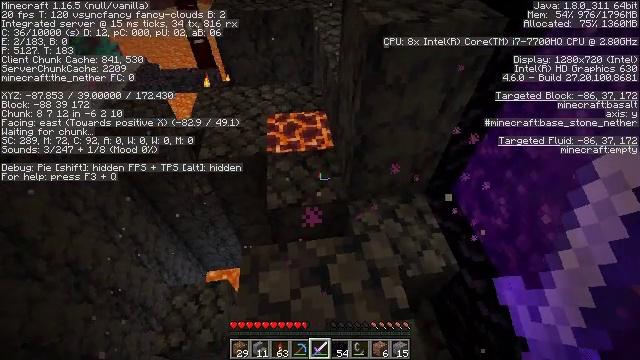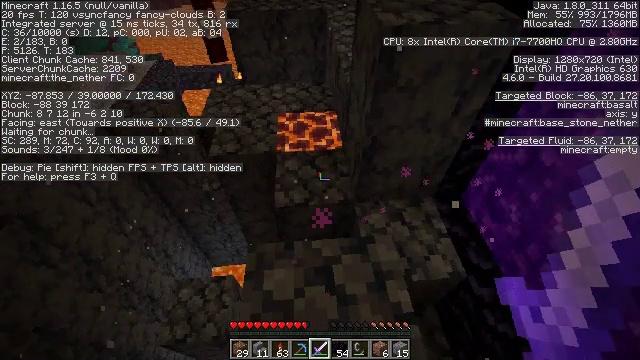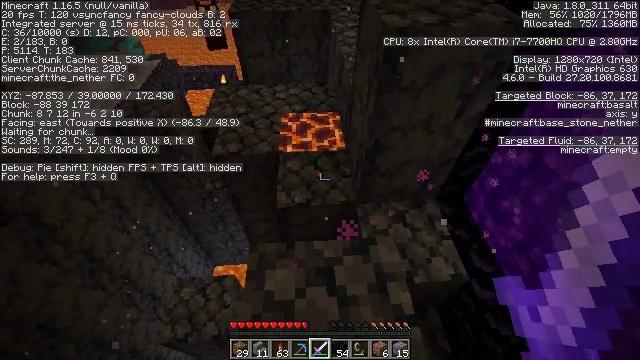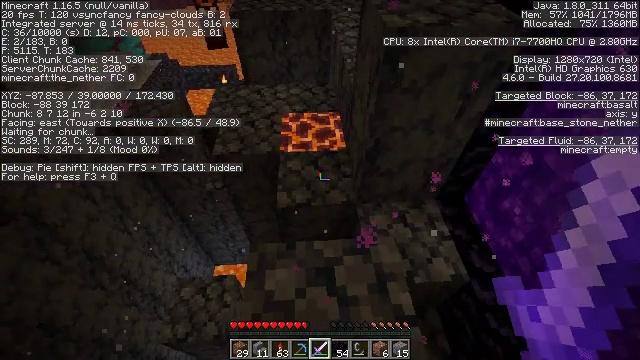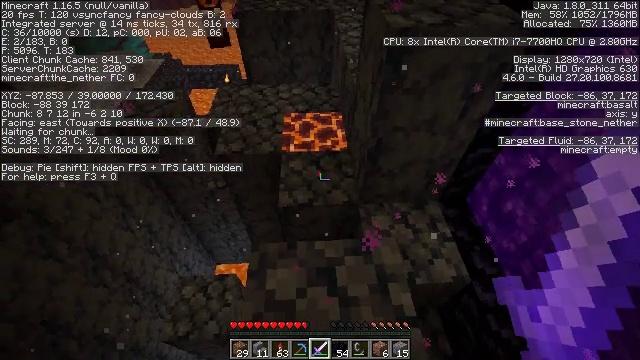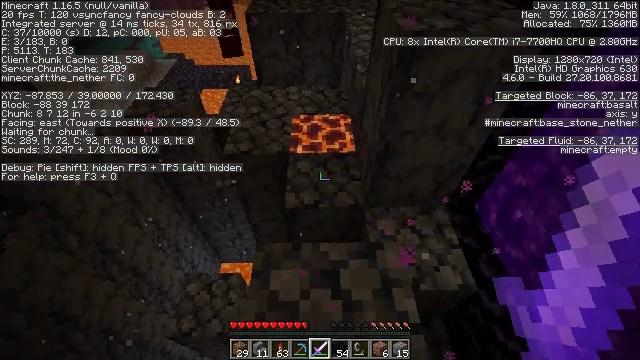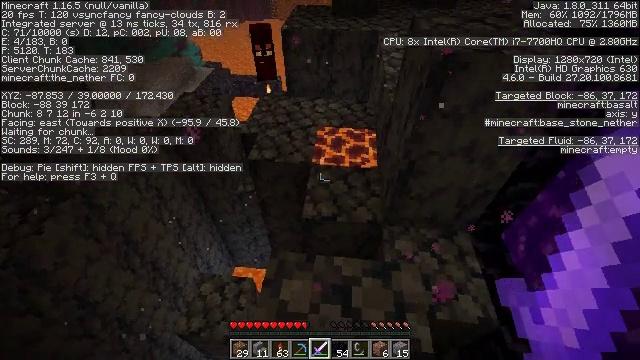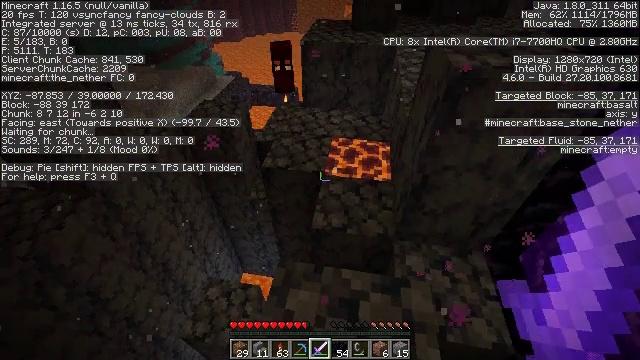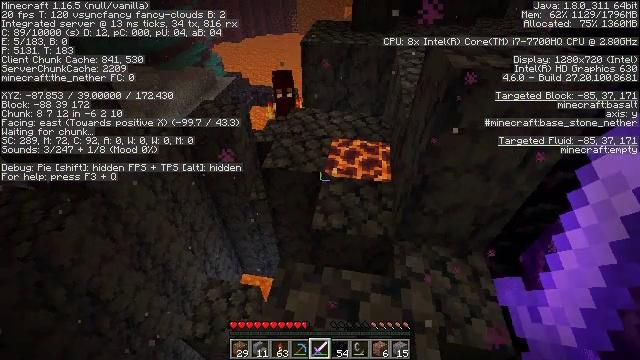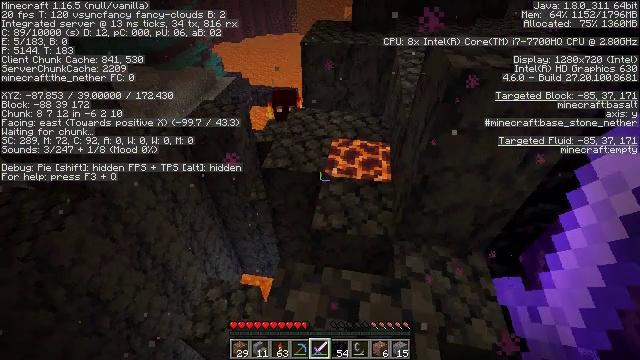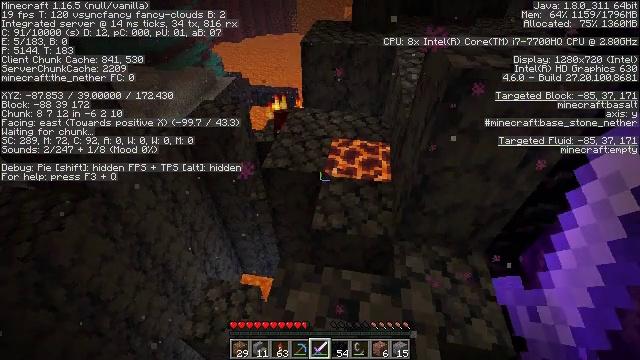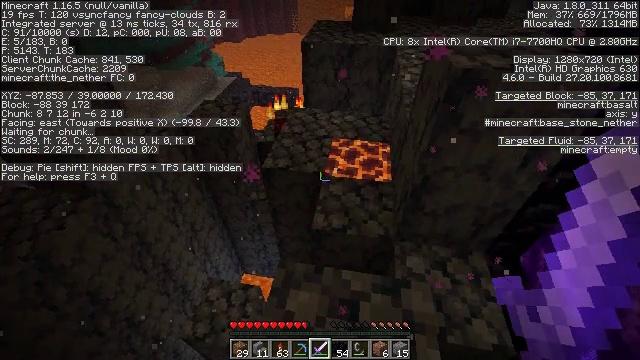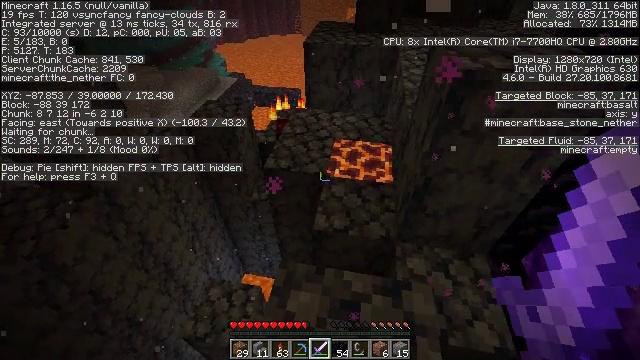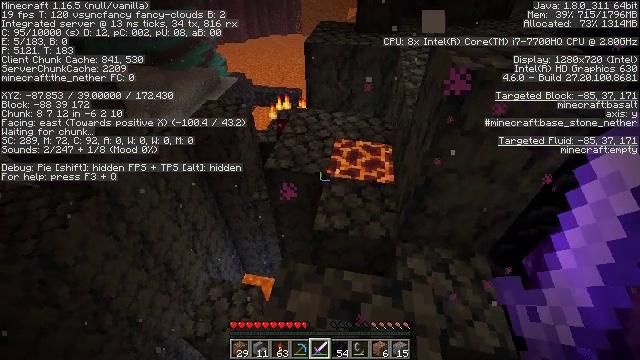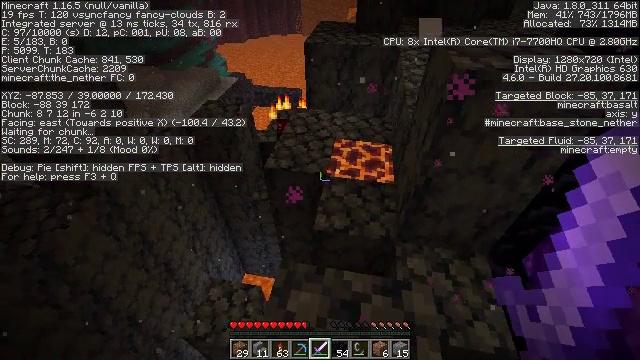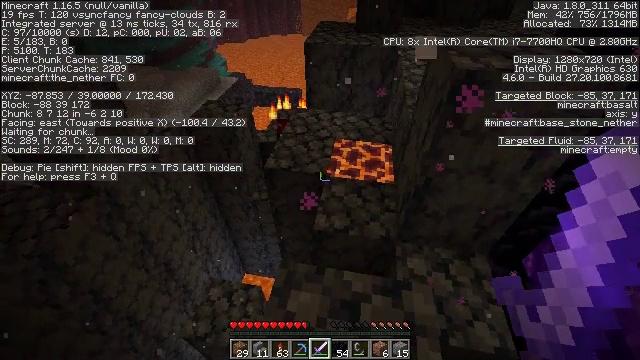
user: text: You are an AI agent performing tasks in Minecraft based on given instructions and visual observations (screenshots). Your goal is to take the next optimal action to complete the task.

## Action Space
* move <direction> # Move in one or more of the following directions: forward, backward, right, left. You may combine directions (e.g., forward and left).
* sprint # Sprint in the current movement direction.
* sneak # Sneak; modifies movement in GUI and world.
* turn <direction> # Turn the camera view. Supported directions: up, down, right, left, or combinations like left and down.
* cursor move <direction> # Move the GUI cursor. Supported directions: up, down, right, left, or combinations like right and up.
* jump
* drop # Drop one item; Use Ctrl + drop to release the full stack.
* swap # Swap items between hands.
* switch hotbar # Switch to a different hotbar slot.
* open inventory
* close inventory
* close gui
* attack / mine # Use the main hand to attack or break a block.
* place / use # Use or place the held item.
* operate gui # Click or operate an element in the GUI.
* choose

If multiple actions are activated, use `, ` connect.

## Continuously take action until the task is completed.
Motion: motion action
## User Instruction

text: Hunt the magma cube.
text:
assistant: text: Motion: turn left
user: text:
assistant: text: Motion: no_op
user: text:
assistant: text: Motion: no_op
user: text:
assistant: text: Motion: no_op
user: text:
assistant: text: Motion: turn left
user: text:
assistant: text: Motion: turn left and up
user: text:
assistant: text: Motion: turn left and up
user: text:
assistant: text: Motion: no_op
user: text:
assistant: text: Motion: no_op
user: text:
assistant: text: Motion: no_op
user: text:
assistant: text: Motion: no_op
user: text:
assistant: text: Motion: no_op
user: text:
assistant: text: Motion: no_op
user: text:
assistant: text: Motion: no_op
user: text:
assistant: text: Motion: no_op
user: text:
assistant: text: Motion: no_op
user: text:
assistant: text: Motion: turn right
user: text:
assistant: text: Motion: turn right
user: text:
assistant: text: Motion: turn right
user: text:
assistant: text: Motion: turn right
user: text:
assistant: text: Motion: turn right
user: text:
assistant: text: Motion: turn right
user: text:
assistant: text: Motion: no_op
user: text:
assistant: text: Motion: move forward
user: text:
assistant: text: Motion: move forward
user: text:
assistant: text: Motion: move forward, turn left and down
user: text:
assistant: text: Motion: move forward, turn left and down
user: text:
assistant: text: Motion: move forward, turn left and down
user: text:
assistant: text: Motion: move forward, turn left
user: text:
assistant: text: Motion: move forward, turn left and down